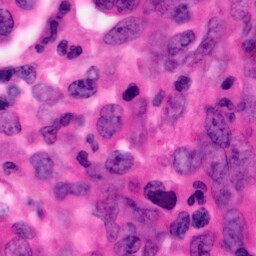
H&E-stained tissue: Pancreatic